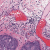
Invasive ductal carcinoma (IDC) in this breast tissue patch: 0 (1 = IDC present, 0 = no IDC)